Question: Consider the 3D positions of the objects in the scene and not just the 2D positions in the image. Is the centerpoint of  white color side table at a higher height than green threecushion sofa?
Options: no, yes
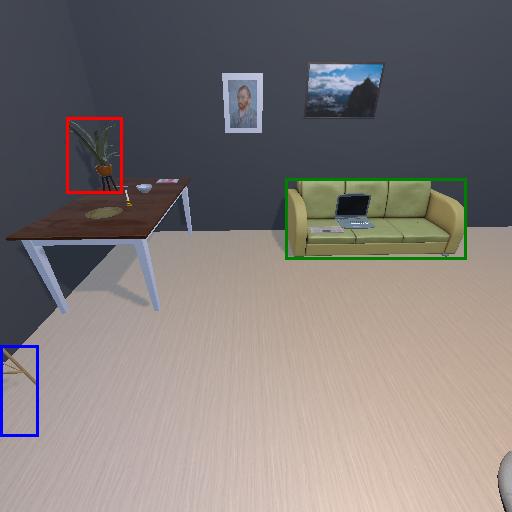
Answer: no